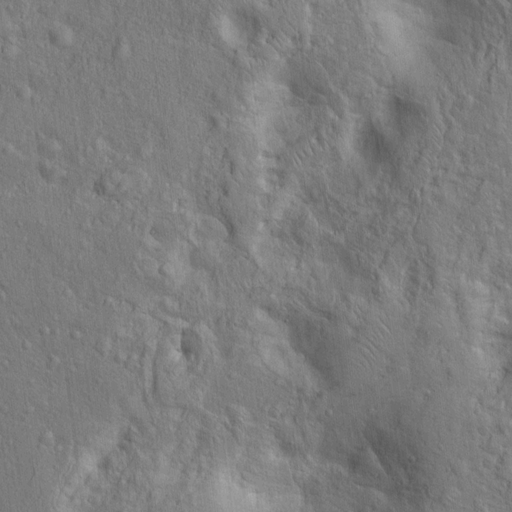
Classes present: Background, Cone